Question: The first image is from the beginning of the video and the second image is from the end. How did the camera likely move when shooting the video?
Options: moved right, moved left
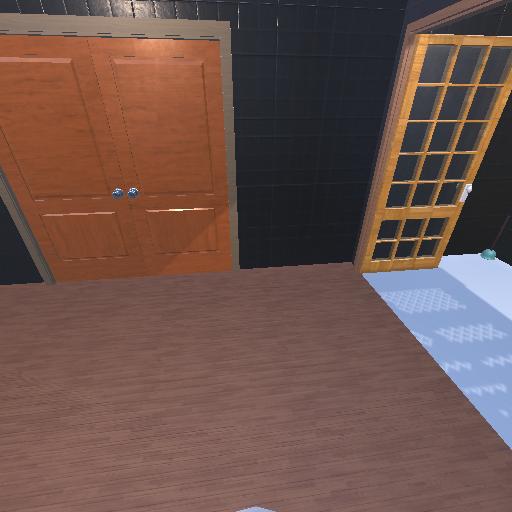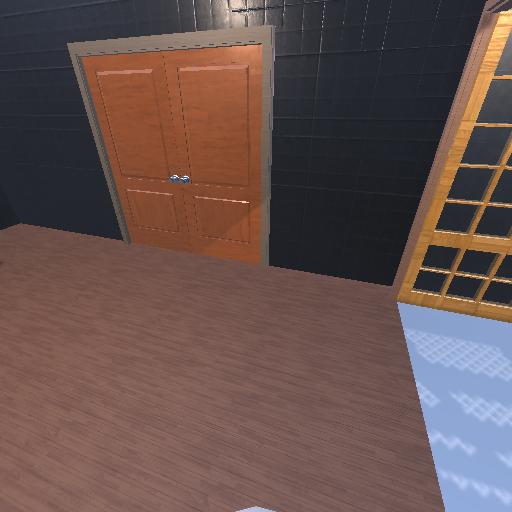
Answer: moved right